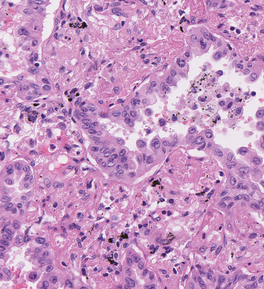
Tumor epithelial tissue: yes
Tumor-associated stroma tissue: yes
Normal tissue: no